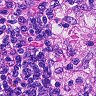
Metastatic tissue present: no